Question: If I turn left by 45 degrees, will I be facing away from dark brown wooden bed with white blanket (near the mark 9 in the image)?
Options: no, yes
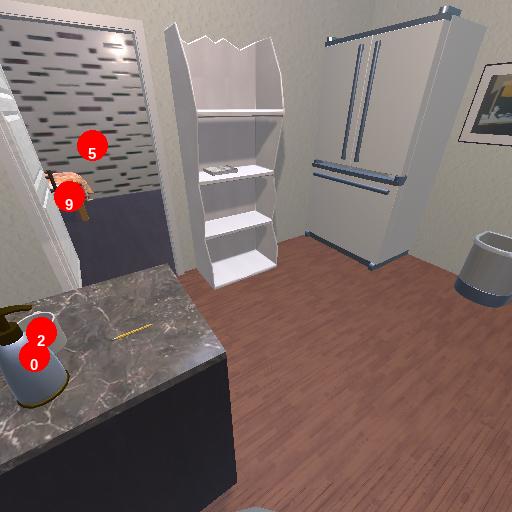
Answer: no